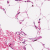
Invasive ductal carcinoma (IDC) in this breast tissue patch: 0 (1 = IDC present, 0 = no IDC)